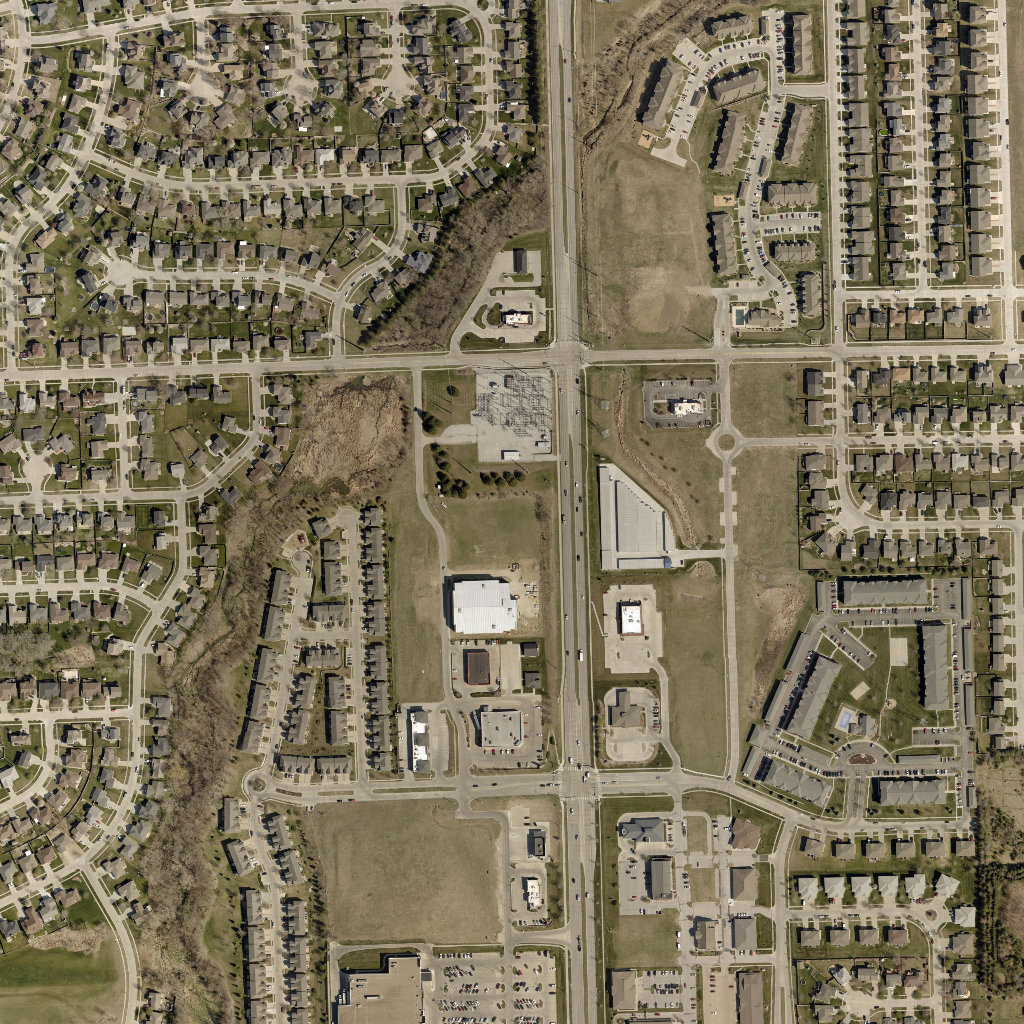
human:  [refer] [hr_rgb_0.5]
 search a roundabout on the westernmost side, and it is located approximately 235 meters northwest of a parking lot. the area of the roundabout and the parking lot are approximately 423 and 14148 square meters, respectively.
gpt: <box>[[24, 75, 26, 77, 0]]</box>

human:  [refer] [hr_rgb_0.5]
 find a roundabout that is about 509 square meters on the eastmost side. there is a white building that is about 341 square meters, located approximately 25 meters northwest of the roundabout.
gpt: <box>[[69, 41, 72, 44, 0]]</box>

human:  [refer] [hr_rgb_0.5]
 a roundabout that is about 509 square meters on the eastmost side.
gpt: <box>[[69, 41, 72, 44, 0]]</box>